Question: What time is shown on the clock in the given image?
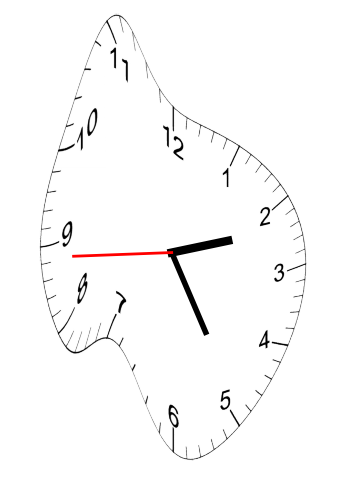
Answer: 02:24:44